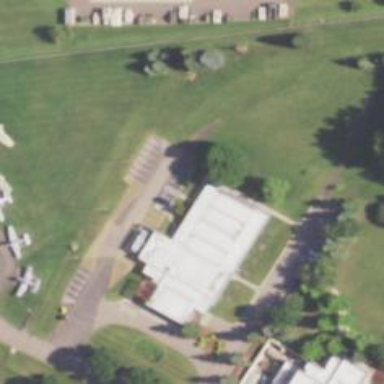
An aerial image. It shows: School building or complex.